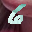
Label: 6